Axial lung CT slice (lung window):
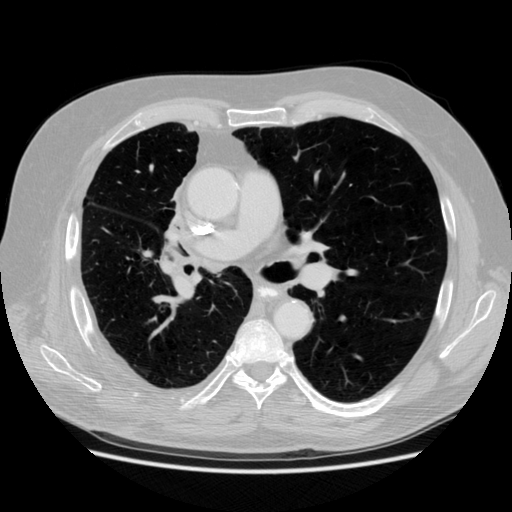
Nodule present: no